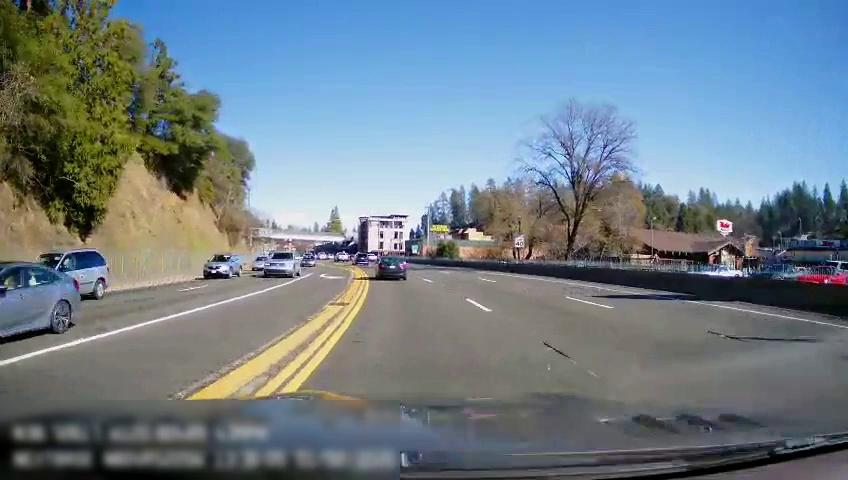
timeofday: Day
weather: Sunny
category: Drivable Space
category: Drivable Space
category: Vehicles | Car
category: Vehicles | Truck
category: Vehicles | SUV
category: Vehicles | Truck
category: Vehicles | Truck
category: Vehicles | SUV
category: Vehicles | Car
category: Vehicles | SUV
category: Vehicles | Car
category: Vehicles | Car
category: Vehicles | Car
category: Lanes | Current Lane
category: Lanes | Current Lane
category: Lanes | Alternate Lane
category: Lanes | Alternate Lane
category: Lanes | Opposite Lane
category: Lanes | Opposite Lane
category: Lanes | Opposite Lane
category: Traffic | Signs